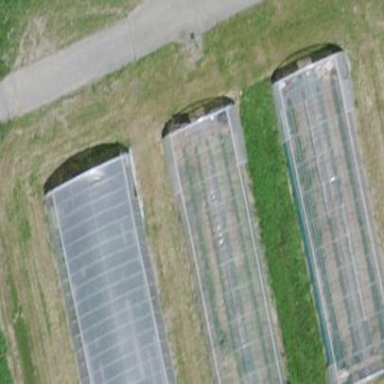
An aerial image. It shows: Greenhouse used for horticulture.